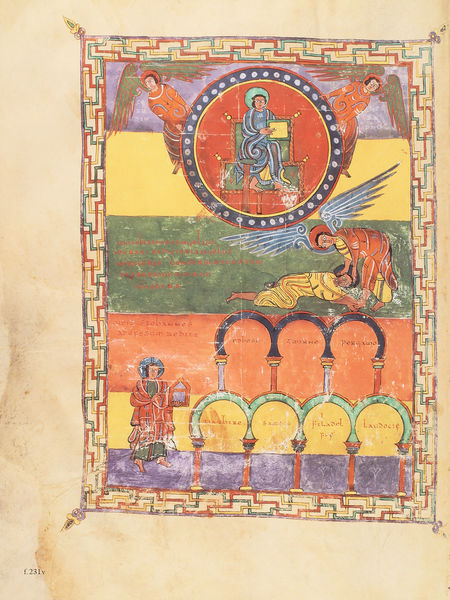
Titel: Beatus-Manuskript
Künstler: Magius
Institution: New York, Pierpont Morgan Library
Schlagwörter: gelb, grün, säulen, rot, rahmen, kreis, engel, bogen, bögen, buch, orient, druck, china, wappen, heiligenschein, heiliger, mäander